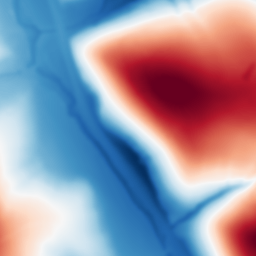
Category: multiscale
Decomposition family: dog
Decomposition parameters: sigma_low: 2
sigma_high: 100
Upsampling method: cubic_catmull_rom
Upsampling parameters: scale: 2
Upsampling scale: 2